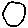
Label: circle